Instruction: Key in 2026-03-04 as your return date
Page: home
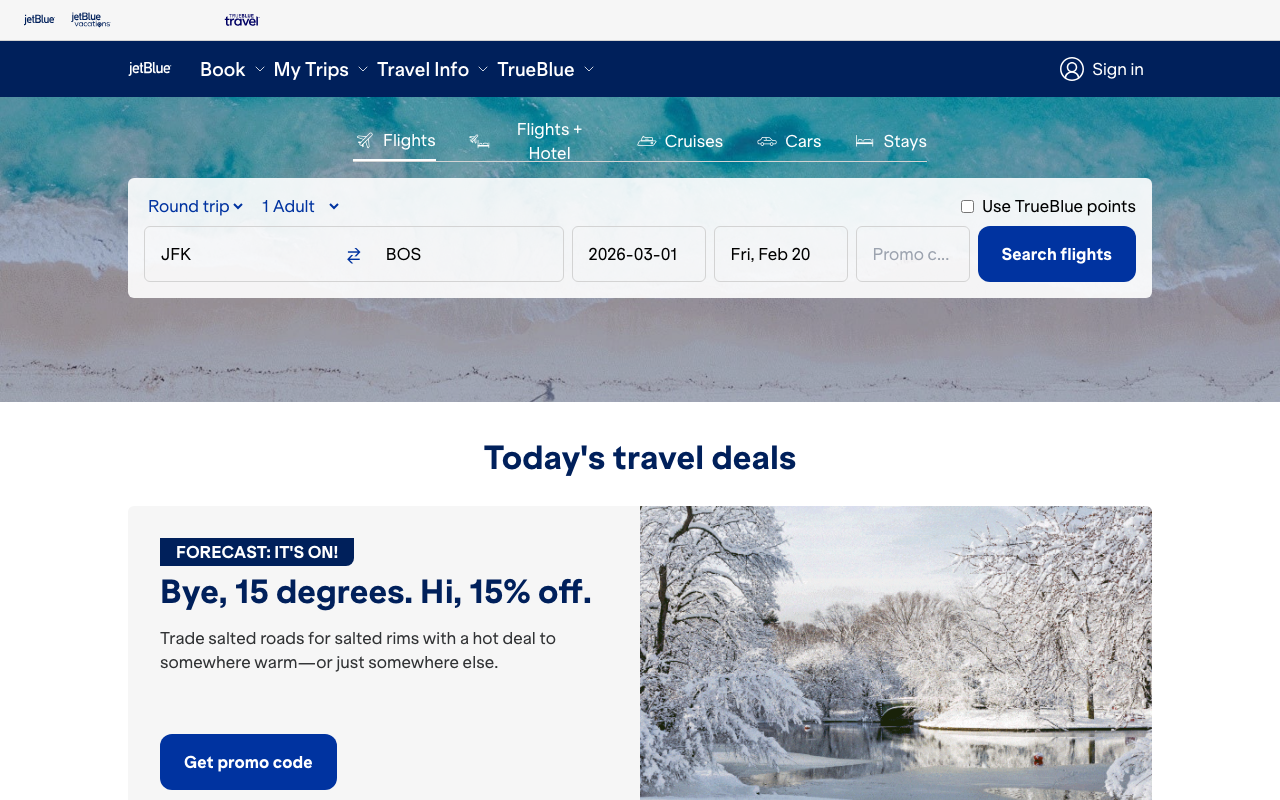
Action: type